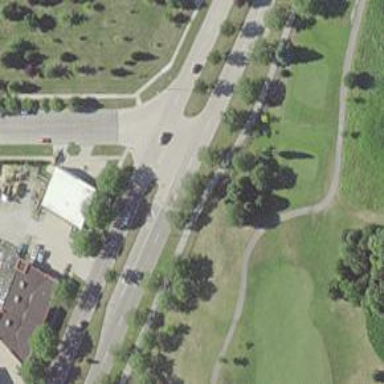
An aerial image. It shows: Secondary road with separate sidewalk.